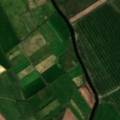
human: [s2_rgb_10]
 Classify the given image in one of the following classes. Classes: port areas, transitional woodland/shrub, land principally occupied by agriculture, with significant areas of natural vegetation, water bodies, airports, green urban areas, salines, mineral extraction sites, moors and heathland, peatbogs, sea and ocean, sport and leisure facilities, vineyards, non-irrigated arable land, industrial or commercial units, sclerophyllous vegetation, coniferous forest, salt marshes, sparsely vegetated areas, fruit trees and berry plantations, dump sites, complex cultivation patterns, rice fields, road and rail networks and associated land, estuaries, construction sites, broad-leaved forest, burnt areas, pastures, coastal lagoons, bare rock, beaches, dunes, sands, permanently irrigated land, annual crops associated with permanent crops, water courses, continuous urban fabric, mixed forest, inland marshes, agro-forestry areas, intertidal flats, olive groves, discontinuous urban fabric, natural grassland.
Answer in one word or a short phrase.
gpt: non-irrigated arable land, pastures